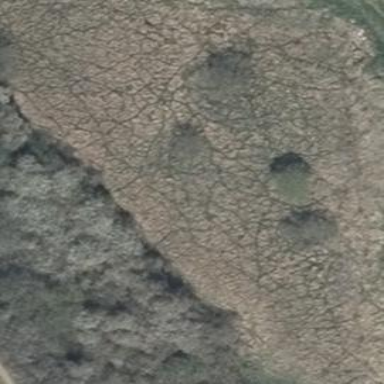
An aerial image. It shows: Patch of scrub vegetation.